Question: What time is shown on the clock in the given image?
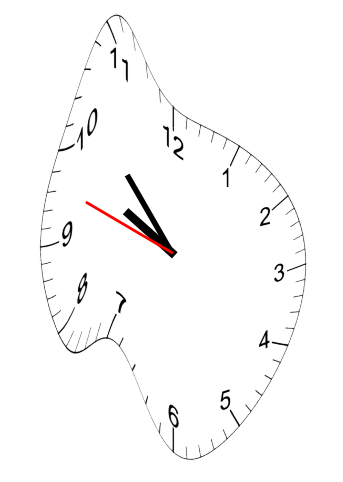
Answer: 09:52:48